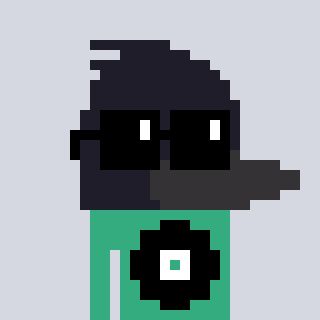
a pixel art character with square black sunglasses, a raven-shaped head and a teal-colored body on a cool background